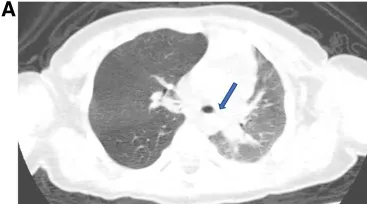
The location of bilateral TFB in patient were showed using the CT plain scan. Bilateral TFB were shown from pulmonary window.
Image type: radiology (ct)